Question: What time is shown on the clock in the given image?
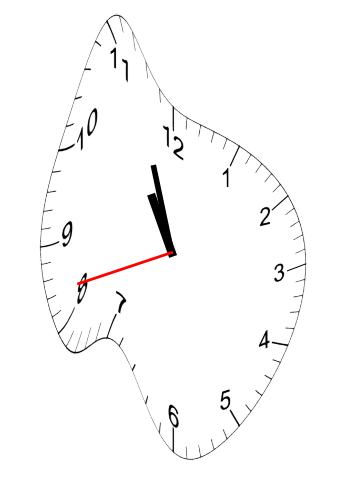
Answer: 10:56:42